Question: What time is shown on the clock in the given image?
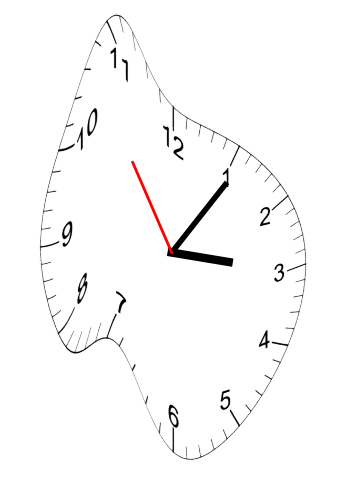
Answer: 03:05:54